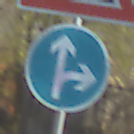
Verkehrszeichen: VorgeschriebeneFahrtrichtungGeradeausOderRechts
Zusatzzeichen oben: Arbeitsstelle
Umgebung: Outdoor, Suburban
Tageszeit: MorningAfternoon
Wetter: Clear
Licht: Natural
Jahreszeit: NotSpecified
Kontrast: HighContrast